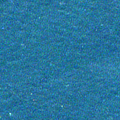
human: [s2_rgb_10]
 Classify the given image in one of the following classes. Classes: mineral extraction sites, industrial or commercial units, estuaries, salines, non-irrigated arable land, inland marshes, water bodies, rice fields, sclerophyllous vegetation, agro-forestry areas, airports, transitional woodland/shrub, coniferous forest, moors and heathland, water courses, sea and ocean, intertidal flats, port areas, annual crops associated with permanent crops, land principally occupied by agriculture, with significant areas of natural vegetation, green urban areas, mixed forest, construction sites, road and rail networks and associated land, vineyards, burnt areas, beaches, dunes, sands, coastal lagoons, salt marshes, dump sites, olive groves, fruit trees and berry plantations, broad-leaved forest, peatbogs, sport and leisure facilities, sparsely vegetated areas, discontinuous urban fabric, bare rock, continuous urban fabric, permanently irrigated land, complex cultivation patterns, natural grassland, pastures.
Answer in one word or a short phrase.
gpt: sea and ocean